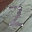
Label: 2